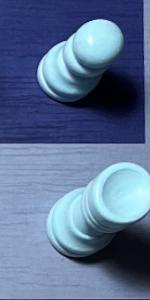
Label: Rook_White